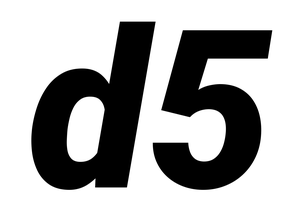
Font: Roboto-Italic_Black_Italic